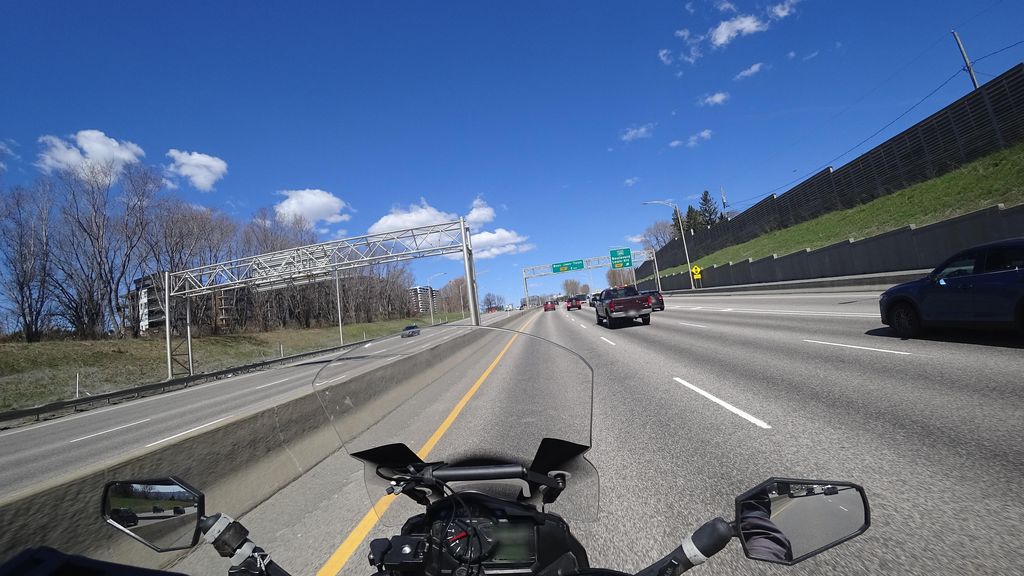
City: quebec_city